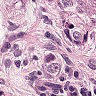
Metastatic tissue present: yes